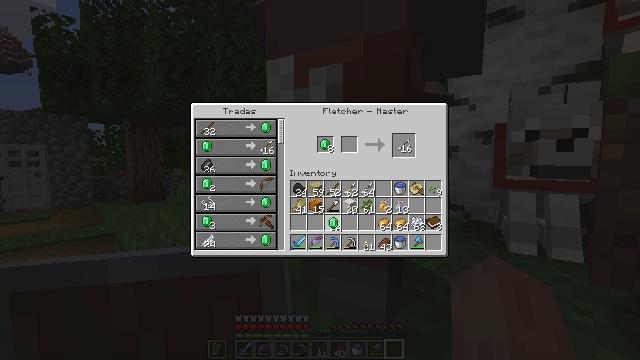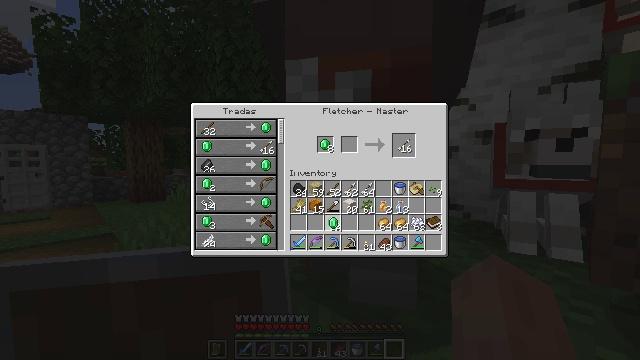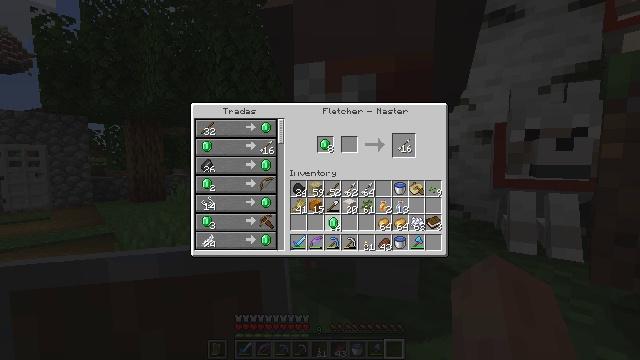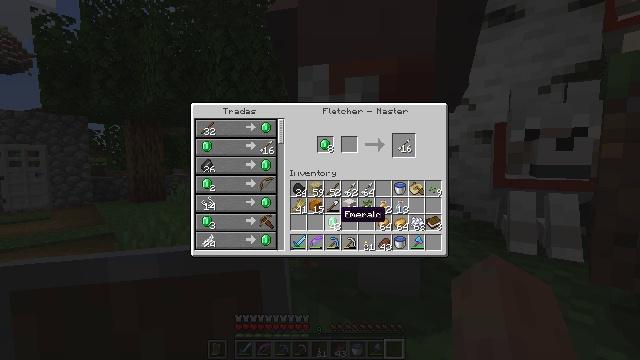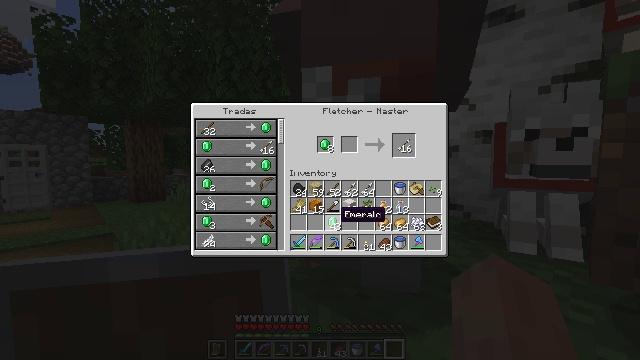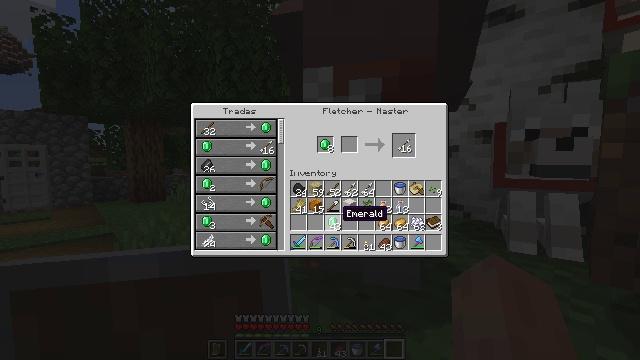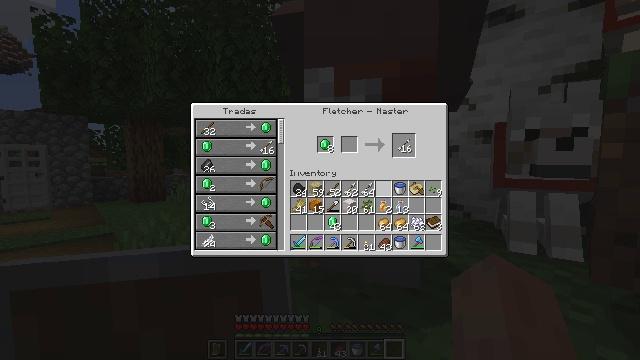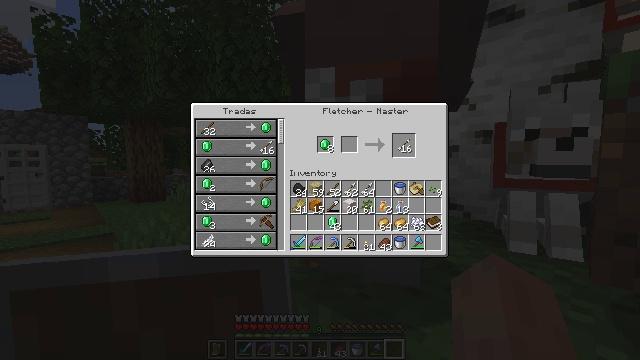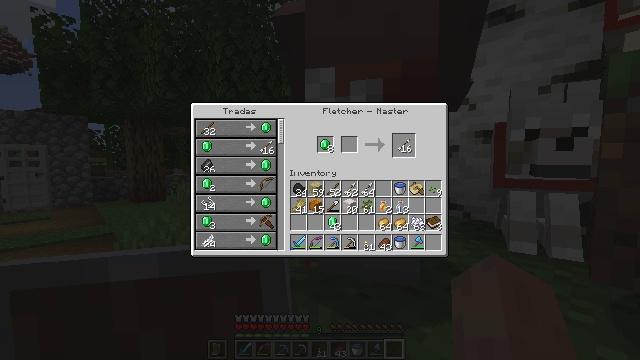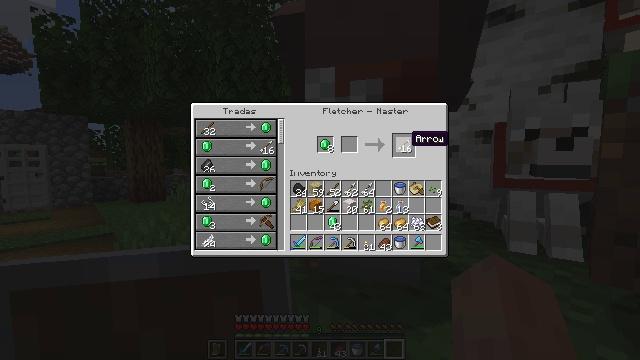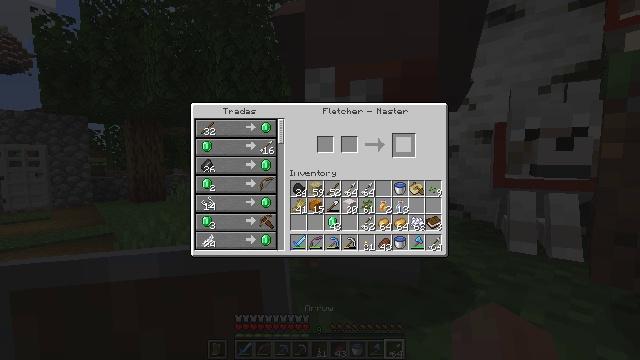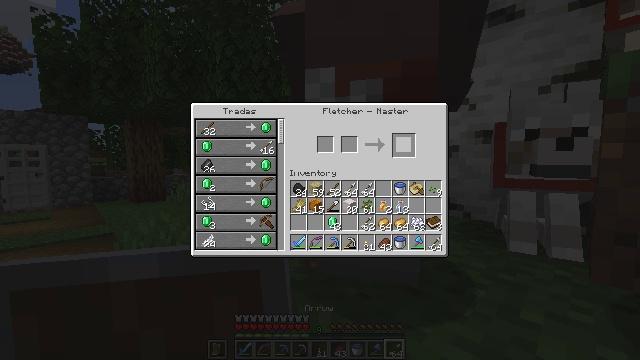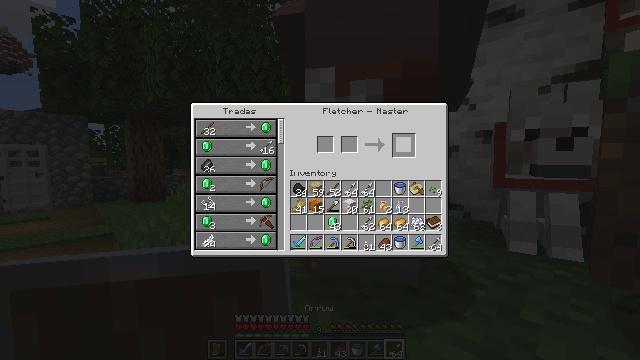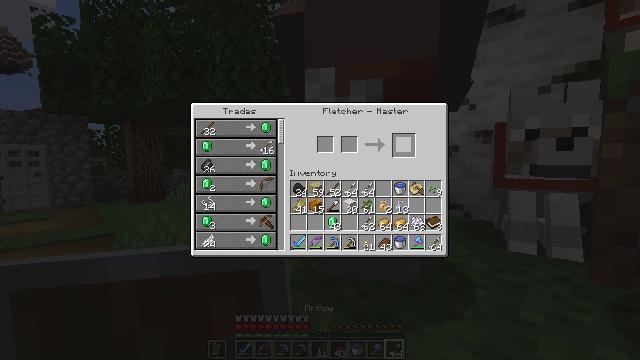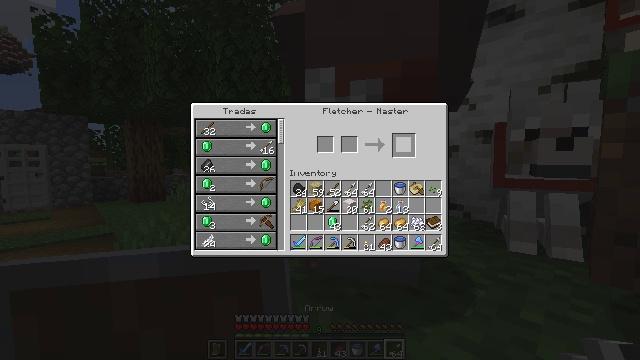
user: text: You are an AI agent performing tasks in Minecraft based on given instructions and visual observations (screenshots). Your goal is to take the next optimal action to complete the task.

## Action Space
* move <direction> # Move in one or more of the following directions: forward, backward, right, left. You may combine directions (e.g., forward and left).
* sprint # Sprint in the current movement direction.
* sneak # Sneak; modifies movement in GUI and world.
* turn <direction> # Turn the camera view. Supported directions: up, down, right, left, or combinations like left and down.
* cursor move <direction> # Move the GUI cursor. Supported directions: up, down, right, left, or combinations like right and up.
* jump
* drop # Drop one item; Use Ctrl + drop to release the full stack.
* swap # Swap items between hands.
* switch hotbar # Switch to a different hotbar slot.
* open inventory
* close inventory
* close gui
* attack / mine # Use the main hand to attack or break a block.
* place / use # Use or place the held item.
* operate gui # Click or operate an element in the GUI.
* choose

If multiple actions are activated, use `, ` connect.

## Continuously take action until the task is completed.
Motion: motion action
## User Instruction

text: Craft arrows with the necessary materials in the crafting table.
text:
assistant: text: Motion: operate gui
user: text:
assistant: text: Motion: operate gui
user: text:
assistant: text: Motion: no_op
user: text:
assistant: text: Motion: no_op
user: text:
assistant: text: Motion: no_op
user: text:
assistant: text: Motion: cursor move right and up
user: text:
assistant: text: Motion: sneak, cursor move right and up
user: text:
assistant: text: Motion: sneak, cursor move up
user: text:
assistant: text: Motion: sneak, cursor move up
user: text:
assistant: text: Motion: sneak, operate gui
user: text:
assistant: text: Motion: sneak, operate gui
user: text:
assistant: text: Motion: sneak
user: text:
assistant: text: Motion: no_op
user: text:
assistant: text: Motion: no_op
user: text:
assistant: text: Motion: no_op